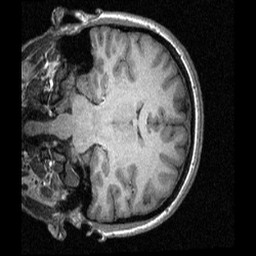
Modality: T1w
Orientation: coronal